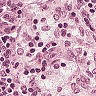
Metastatic tissue present: no